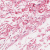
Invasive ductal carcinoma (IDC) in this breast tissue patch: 0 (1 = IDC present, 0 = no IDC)